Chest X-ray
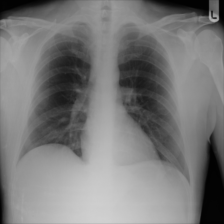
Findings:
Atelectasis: negative
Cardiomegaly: negative
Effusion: negative
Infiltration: positive
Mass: positive
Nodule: negative
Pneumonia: negative
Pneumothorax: negative
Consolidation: negative
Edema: negative
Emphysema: negative
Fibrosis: negative
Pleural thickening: negative
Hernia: negative